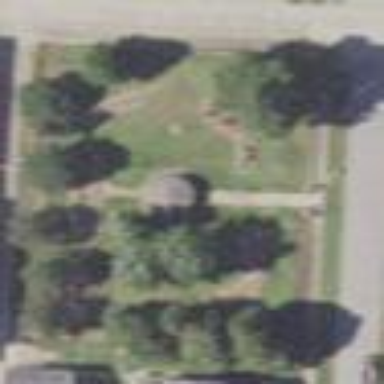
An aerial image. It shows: Lovely park for leisure and relaxation.